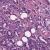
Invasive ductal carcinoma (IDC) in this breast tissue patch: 1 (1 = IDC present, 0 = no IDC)